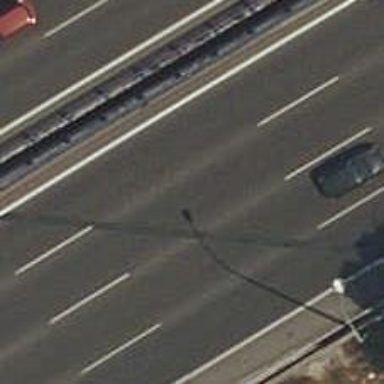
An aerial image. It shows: Asphalt motorway.